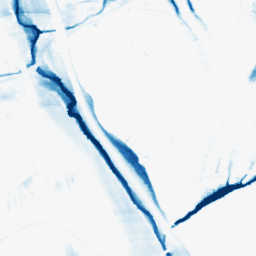
Category: morphological
Decomposition family: morphological_ellipse
Decomposition parameters: operation: closing
width: 10
height: 50
Upsampling method: quadratic
Upsampling parameters: scale: 2
Upsampling scale: 2